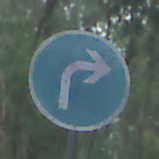
Verkehrszeichen: VorgeschriebeneFahrtrichtungRechts
Umgebung: Outdoor, Nature
Tageszeit: SunriseSunset
Wetter: NotSpecified
Licht: Natural
Jahreszeit: Autumn
Kontrast: MediumContrast